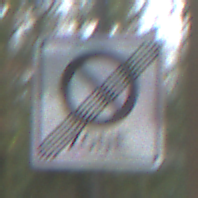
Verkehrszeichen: EndeEingeschraenktesHalteverbotZone
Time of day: Midday
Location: Outdoor (Nature)
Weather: Overcast
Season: NotSpecified
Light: Natural